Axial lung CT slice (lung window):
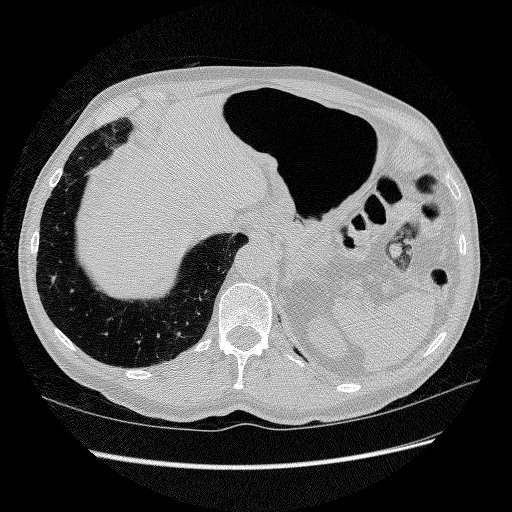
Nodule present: no